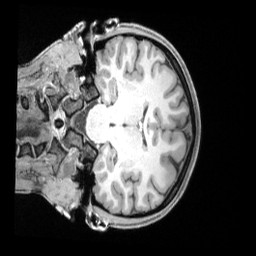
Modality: T1w
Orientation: coronal
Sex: female
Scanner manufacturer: siemens
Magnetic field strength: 3 T
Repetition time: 2.4 s
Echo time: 0.00222 s